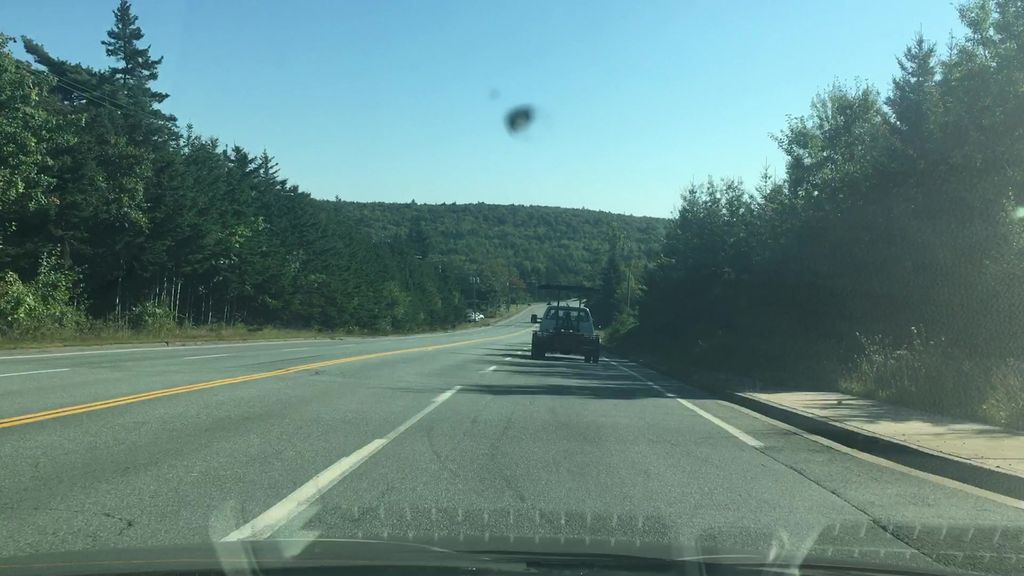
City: halifax